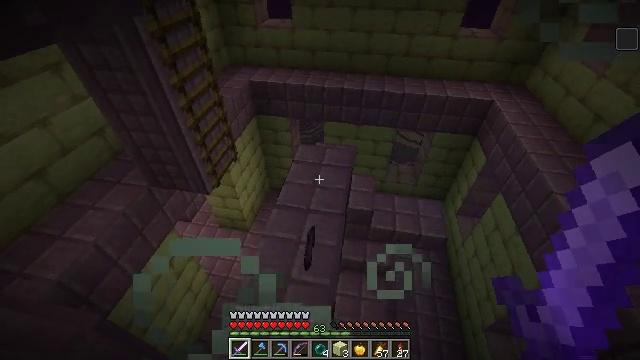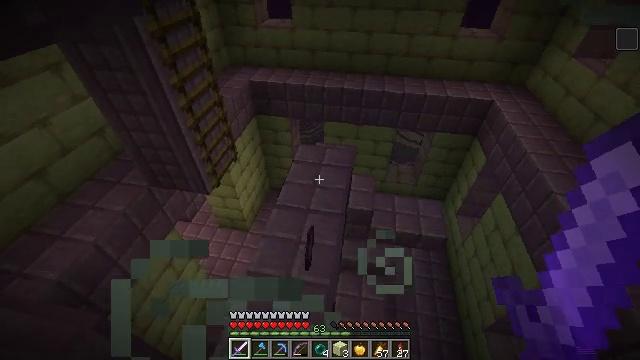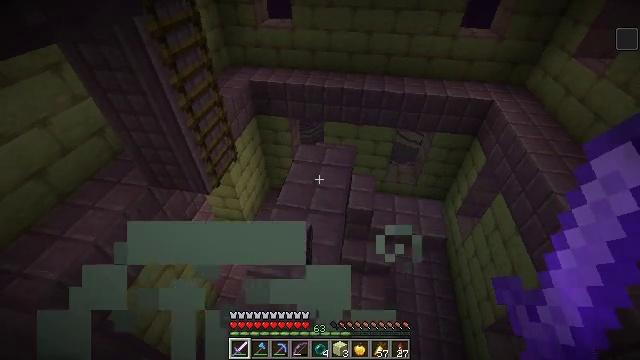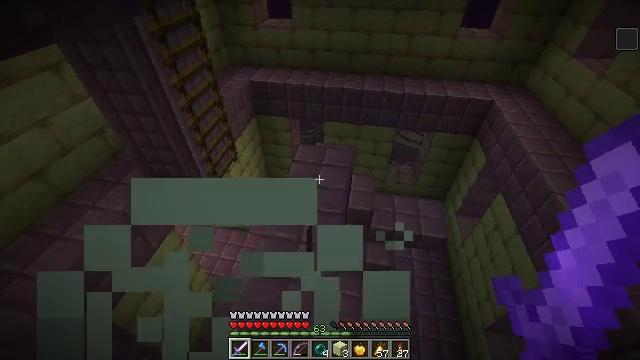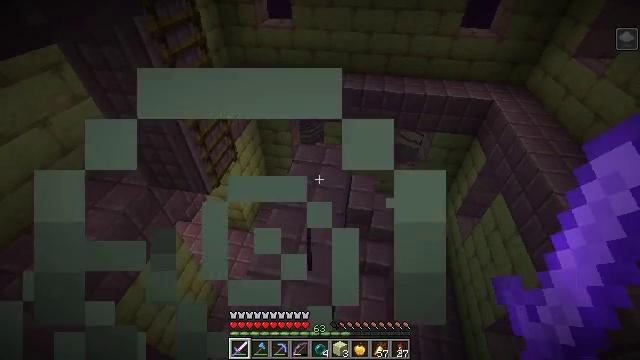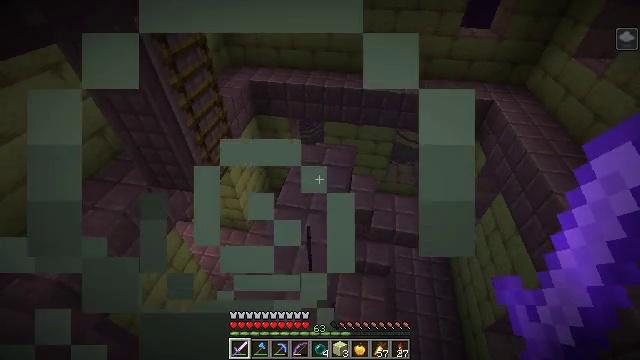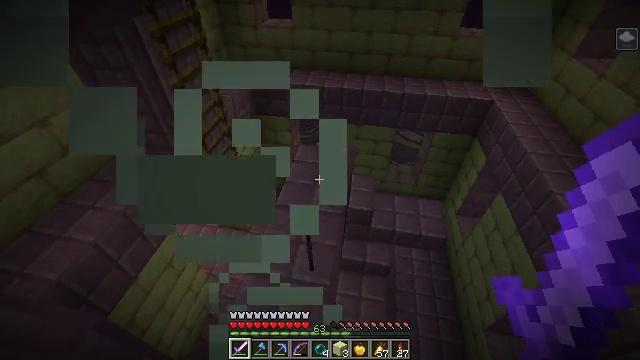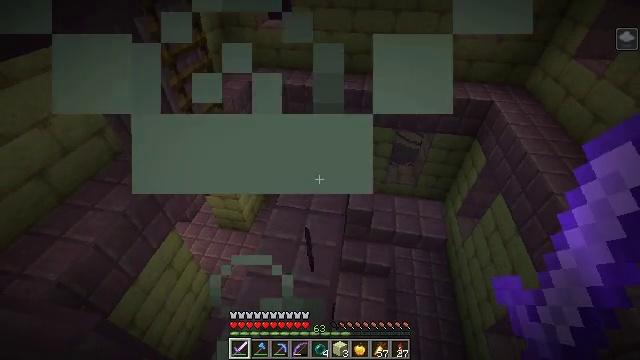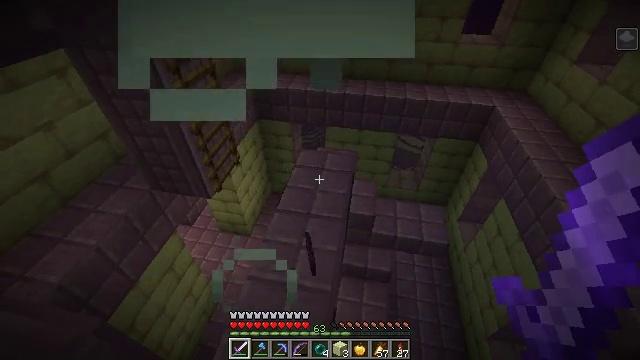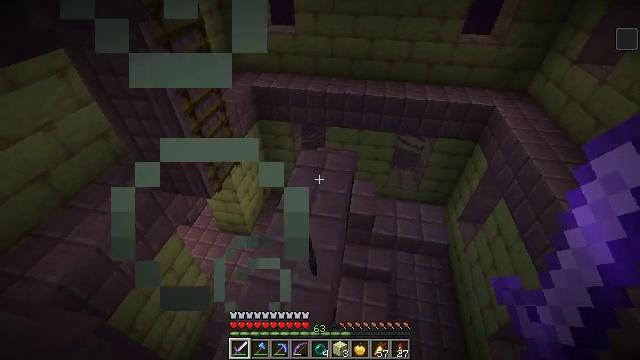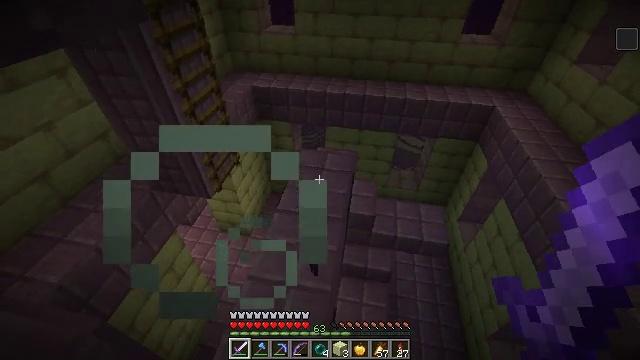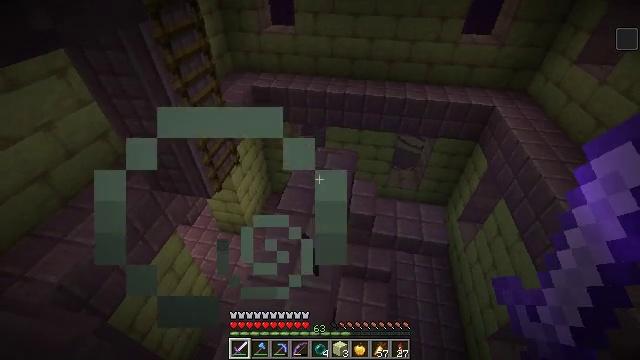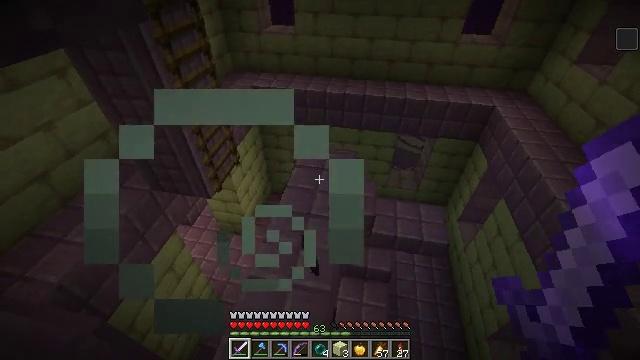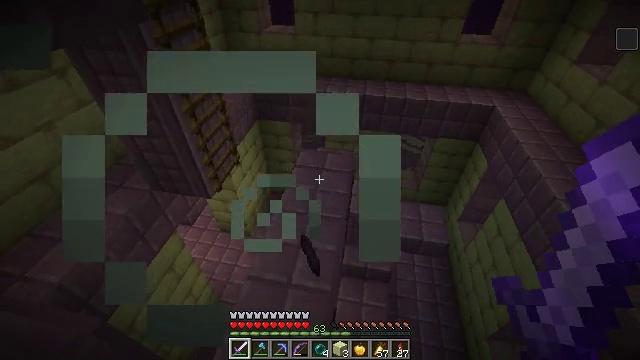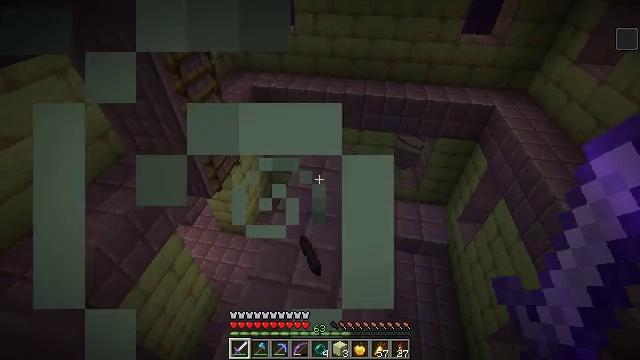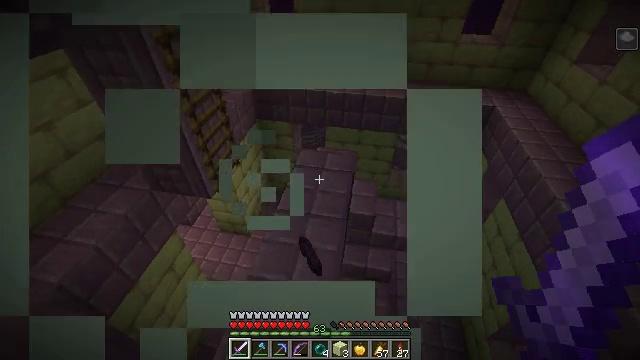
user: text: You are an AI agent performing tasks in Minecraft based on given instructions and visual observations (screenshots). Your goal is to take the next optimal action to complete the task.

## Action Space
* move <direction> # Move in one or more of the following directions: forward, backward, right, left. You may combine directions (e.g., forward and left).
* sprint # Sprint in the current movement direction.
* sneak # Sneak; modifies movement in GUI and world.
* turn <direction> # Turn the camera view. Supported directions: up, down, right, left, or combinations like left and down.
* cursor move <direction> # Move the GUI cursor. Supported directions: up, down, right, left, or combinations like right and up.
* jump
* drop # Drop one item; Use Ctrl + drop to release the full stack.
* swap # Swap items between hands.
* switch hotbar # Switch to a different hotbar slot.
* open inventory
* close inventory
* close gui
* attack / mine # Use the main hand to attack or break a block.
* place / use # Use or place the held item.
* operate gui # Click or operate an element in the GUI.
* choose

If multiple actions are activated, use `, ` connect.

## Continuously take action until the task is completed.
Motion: motion action
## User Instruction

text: Collect the purpur slab after breaking it.
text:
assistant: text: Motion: sneak
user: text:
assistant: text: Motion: no_op
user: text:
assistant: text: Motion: no_op
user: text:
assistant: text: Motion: sneak
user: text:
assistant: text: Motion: sneak
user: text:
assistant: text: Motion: no_op
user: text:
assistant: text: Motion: sneak
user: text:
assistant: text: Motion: sneak
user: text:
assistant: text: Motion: sneak
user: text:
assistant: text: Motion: no_op
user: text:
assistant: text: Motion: sneak
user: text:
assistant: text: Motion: sneak
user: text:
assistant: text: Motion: sneak
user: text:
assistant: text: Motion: no_op
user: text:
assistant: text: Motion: sneak
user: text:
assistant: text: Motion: sneak
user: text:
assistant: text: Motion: sneak
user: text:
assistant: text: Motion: sneak
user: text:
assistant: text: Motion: sneak
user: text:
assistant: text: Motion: sneak
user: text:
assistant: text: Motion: sneak
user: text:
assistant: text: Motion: sneak
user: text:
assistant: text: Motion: sneak
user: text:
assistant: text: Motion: sneak
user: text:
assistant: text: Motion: sneak
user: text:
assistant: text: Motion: no_op
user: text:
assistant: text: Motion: turn left and up
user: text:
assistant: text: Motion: turn left and up
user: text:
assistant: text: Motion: move forward, turn left and up
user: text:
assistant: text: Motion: move forward